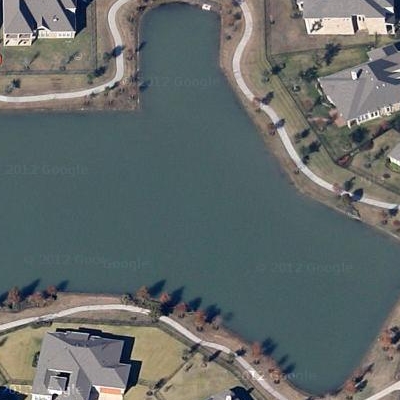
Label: RiverLake